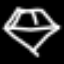
Label: diamond